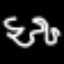
Label: squiggle